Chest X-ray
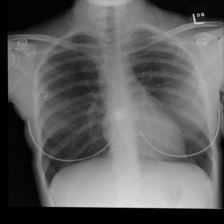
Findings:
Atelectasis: negative
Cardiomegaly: negative
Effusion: negative
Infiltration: negative
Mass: negative
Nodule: negative
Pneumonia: negative
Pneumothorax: negative
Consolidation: negative
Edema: negative
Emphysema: negative
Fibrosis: negative
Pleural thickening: negative
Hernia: negative